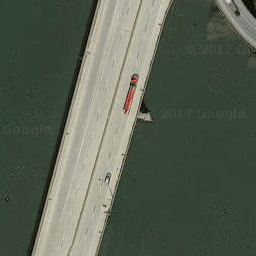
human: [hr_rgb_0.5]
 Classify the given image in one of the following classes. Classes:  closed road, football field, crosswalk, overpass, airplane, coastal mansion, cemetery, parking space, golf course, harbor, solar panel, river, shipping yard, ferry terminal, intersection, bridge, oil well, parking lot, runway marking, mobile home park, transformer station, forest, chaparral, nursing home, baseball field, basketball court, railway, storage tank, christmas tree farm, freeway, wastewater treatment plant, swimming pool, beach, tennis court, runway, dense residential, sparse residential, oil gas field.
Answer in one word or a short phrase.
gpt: bridge